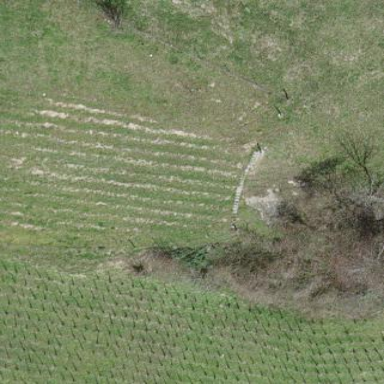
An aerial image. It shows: Vineyard with grape crops.